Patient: sex M, age 46
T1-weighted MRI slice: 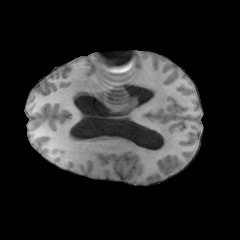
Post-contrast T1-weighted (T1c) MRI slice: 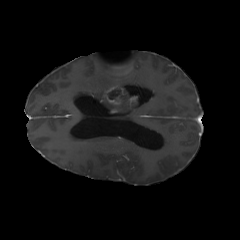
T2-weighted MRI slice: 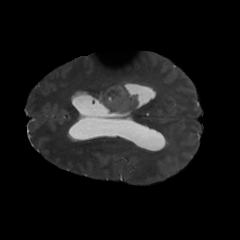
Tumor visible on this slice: yes
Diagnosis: Glioblastoma, IDH-wildtype
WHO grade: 4